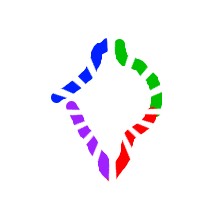
Shape: rhombus